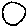
Label: circle